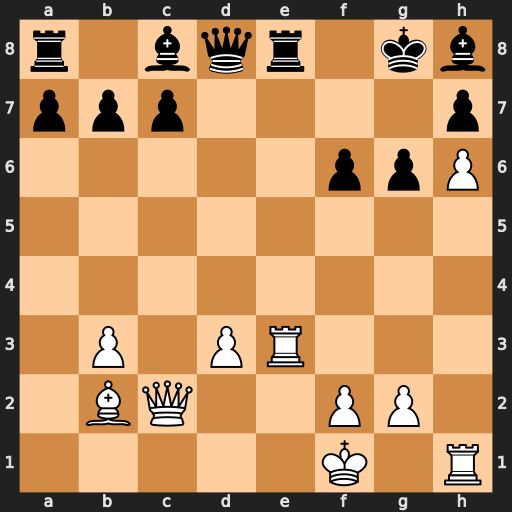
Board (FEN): r1bqr1kb/ppp4p/5ppP/8/8/1P1PR3/1BQ2PP1/5K1R
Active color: w
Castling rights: -
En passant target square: -
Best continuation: Qc4+ Be6 Rxe6 Qxd3+ Qxd3